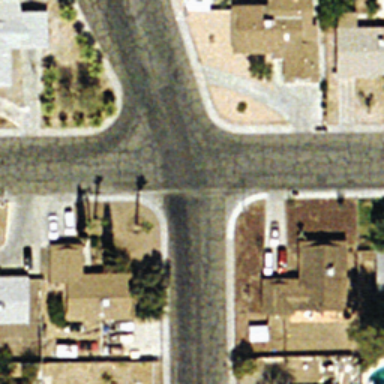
An intersection with no cars or pedestrians .